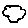
Label: cloud